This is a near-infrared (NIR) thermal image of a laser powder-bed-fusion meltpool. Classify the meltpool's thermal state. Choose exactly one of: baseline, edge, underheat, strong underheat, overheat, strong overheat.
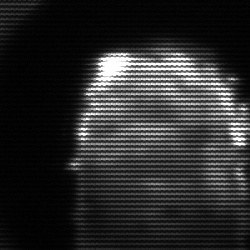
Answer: baseline